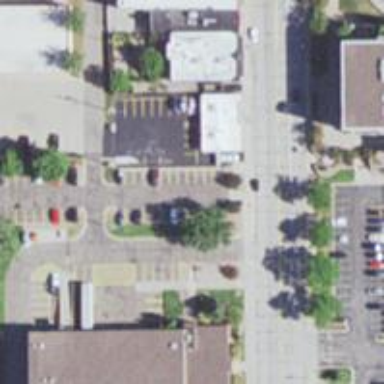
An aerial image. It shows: Commercial area.